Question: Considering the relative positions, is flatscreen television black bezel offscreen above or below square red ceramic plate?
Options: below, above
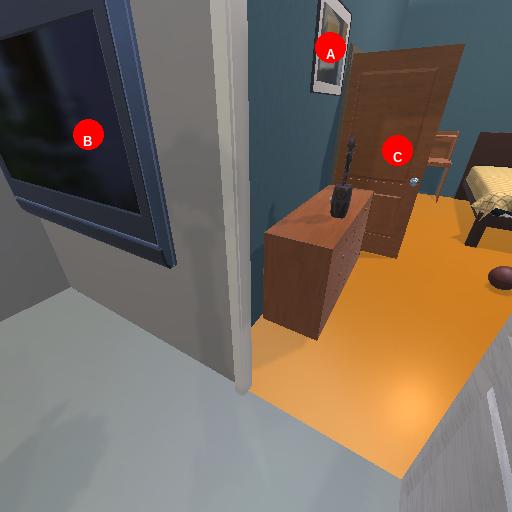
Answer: below